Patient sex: F
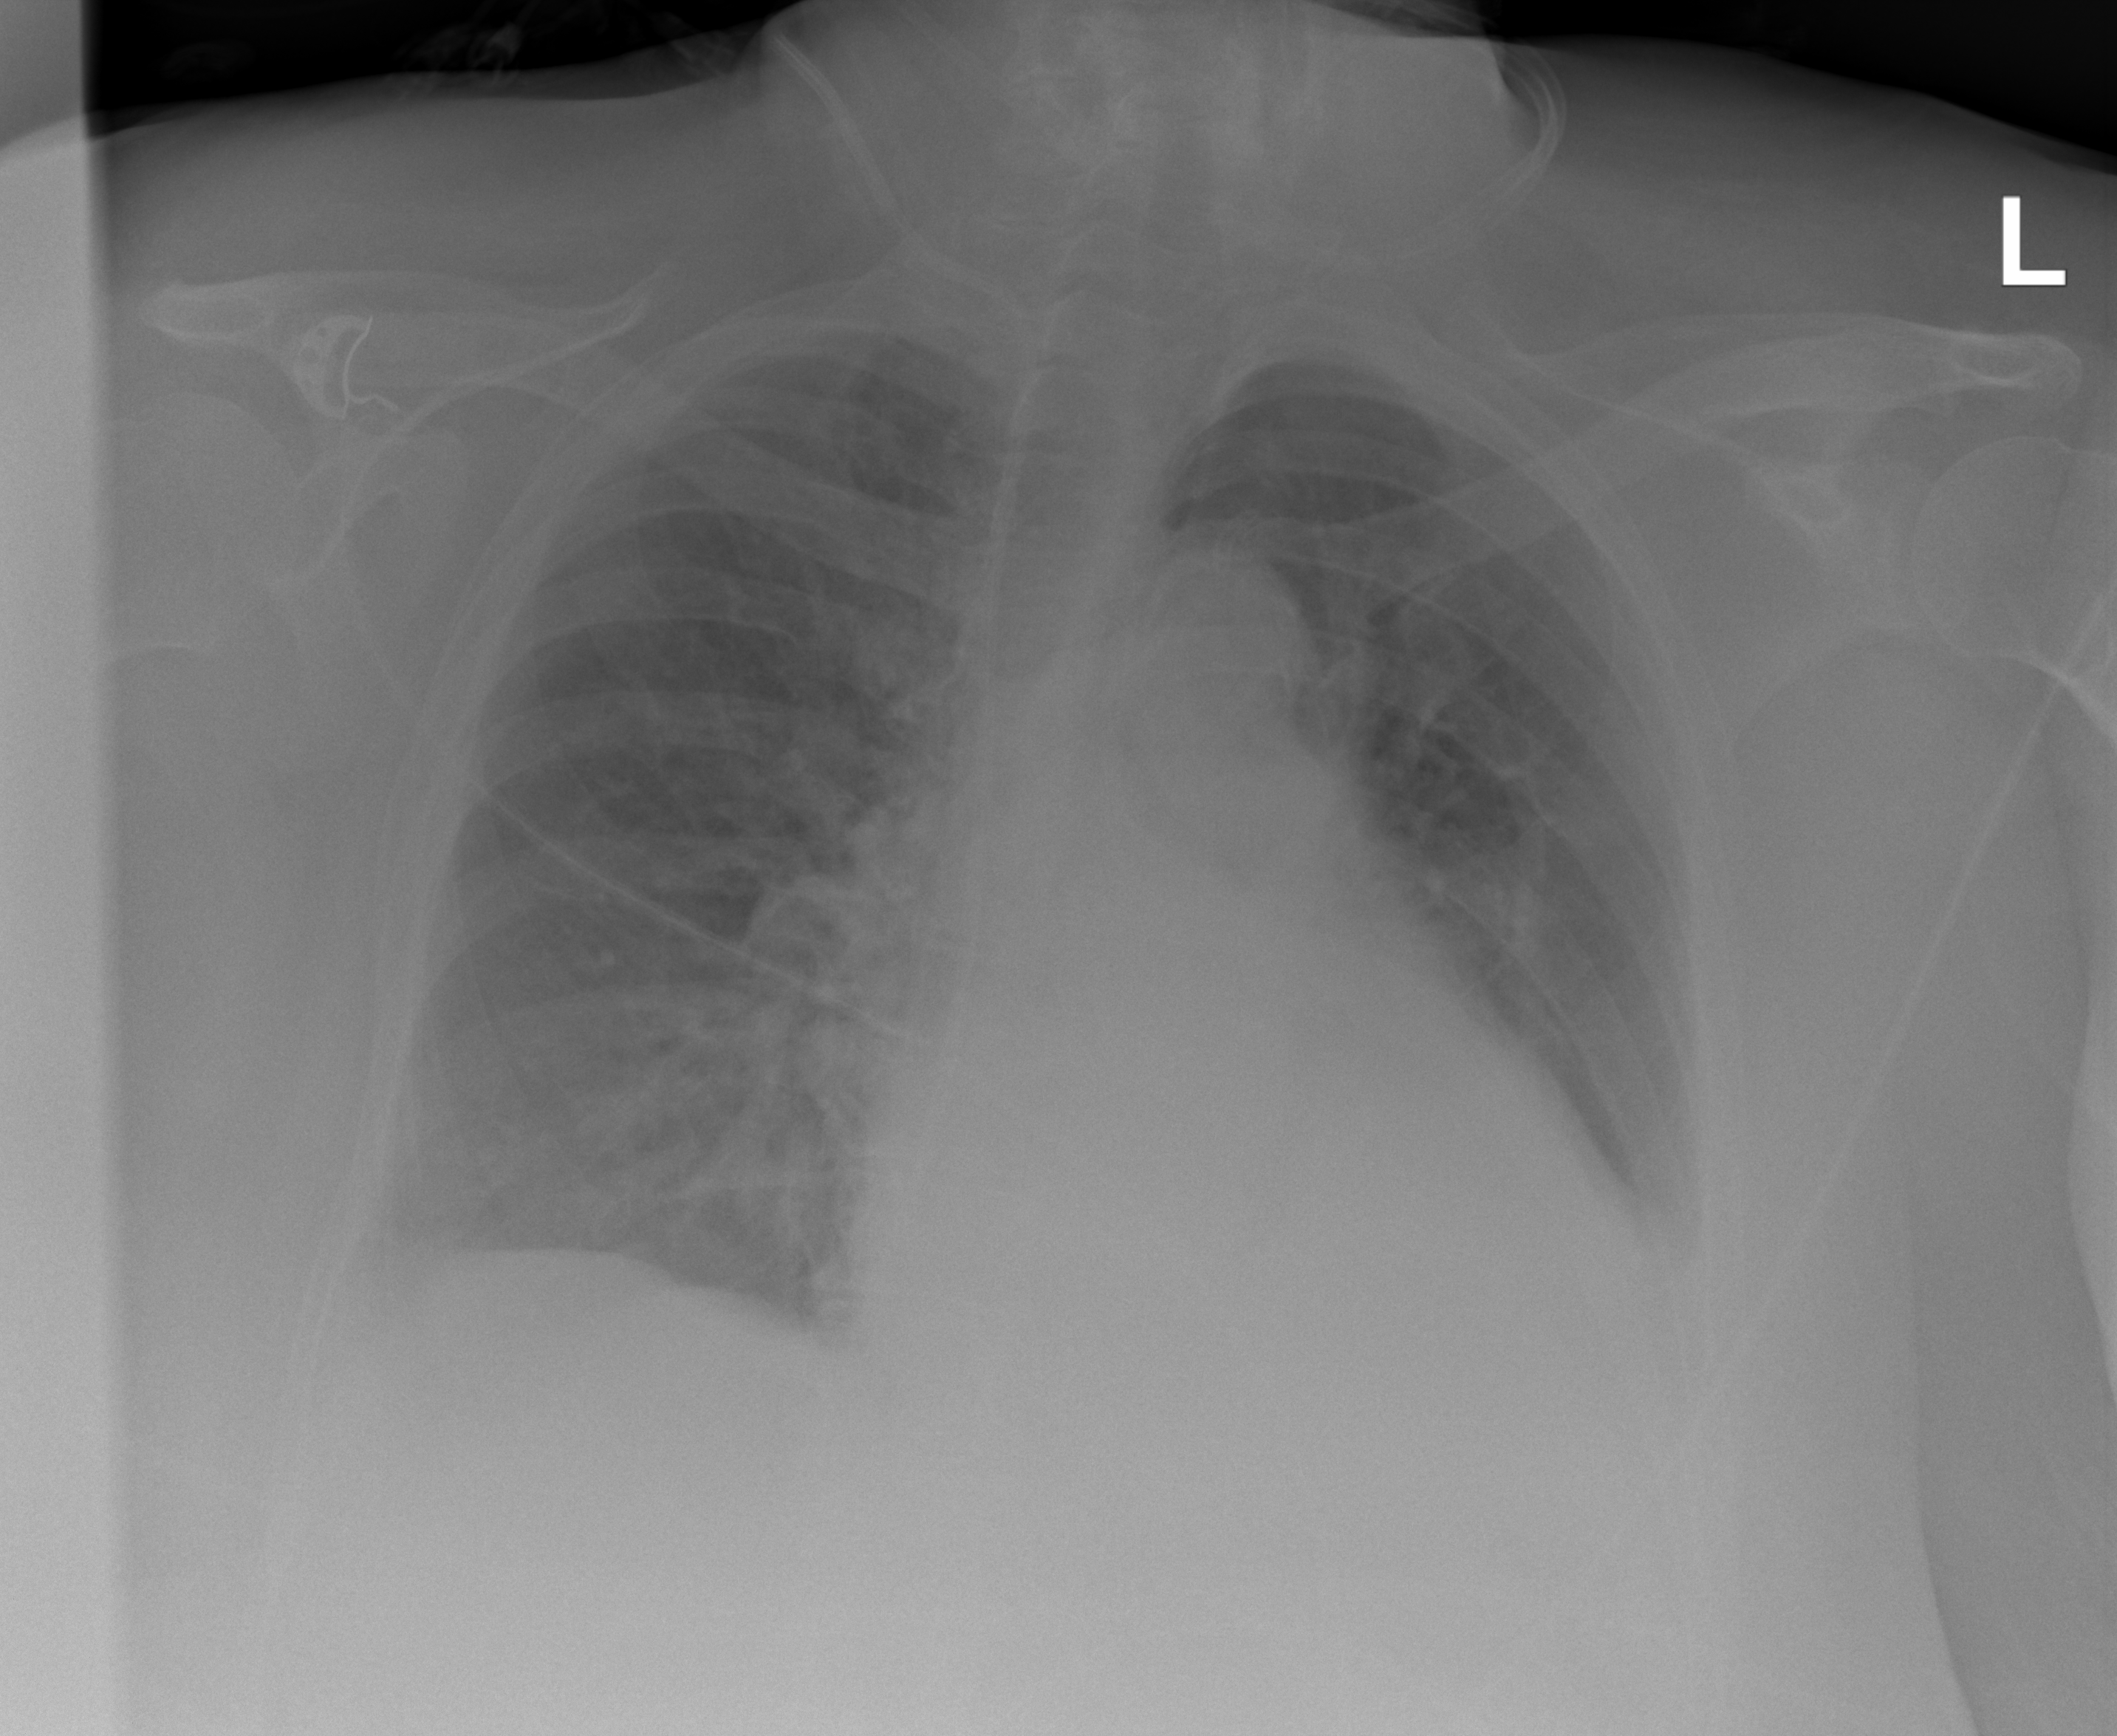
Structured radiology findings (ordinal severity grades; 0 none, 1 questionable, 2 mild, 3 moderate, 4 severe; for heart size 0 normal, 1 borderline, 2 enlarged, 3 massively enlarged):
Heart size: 2
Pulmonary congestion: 2
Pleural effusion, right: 2
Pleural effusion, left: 2
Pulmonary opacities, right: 1
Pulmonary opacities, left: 1
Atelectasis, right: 2
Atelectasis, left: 2